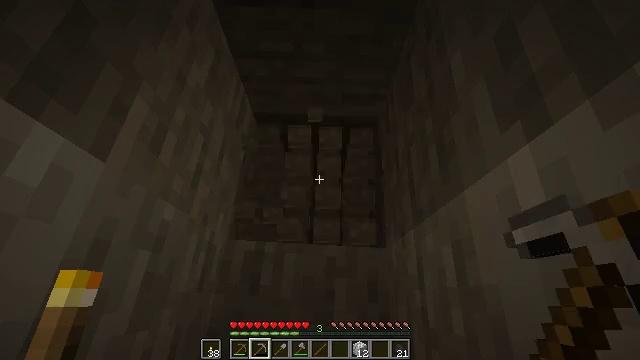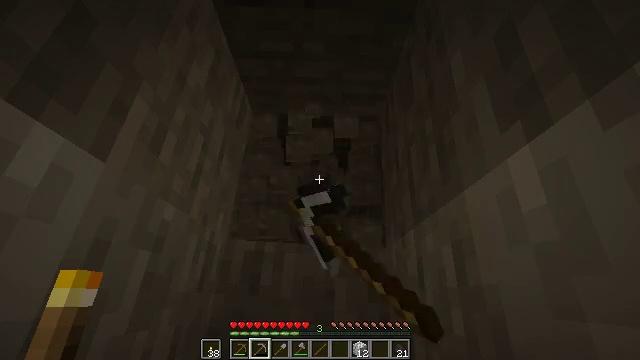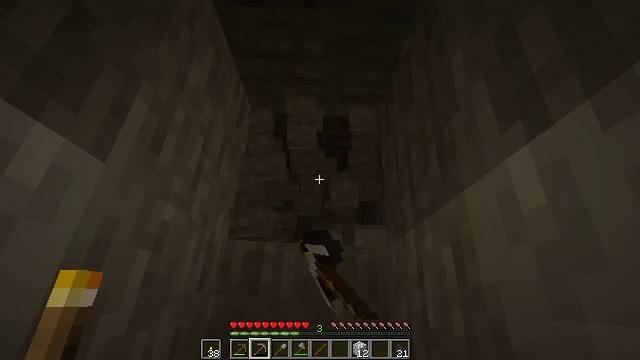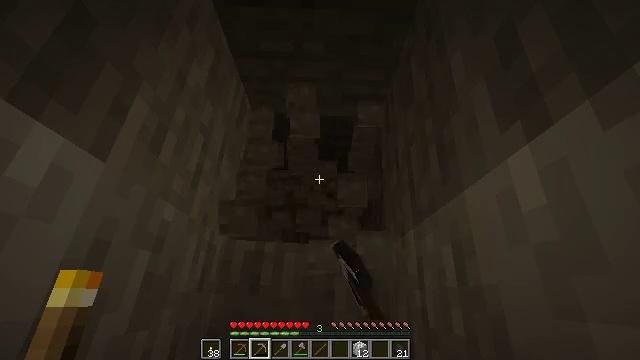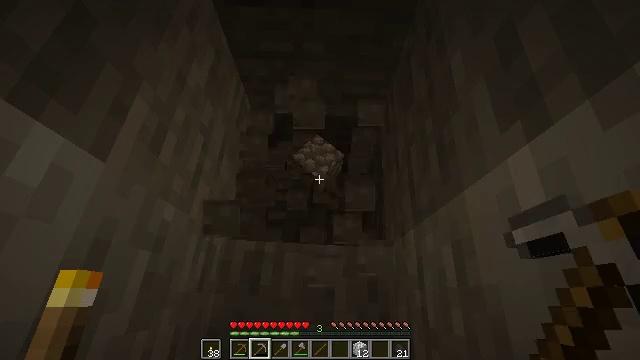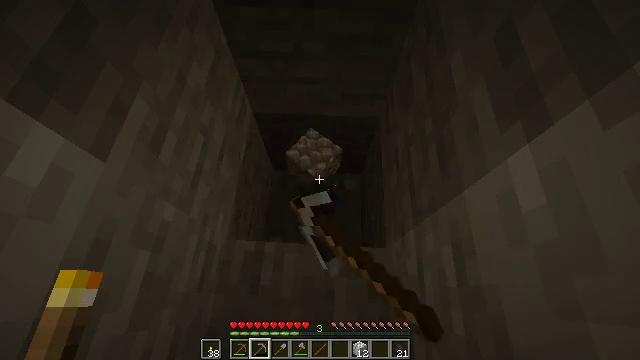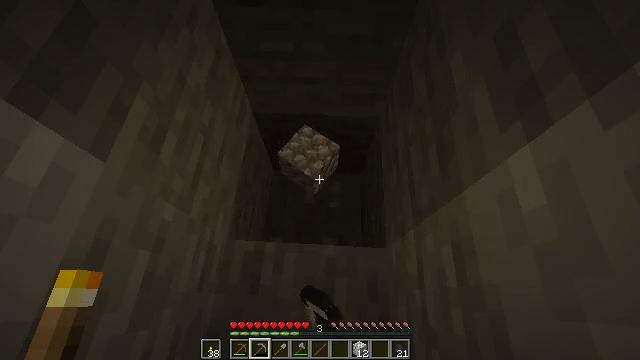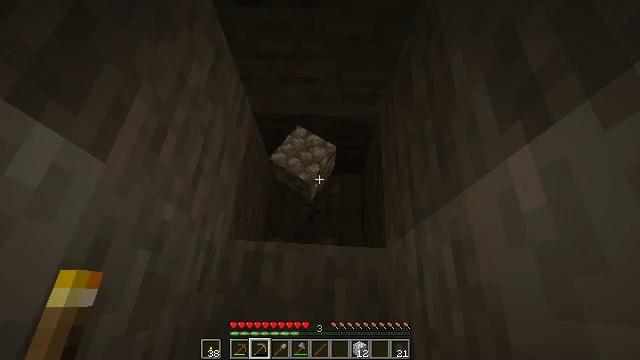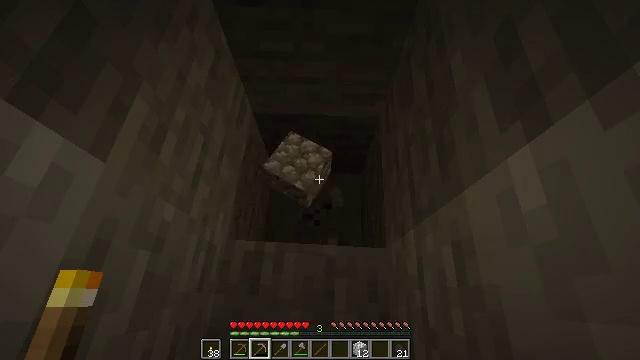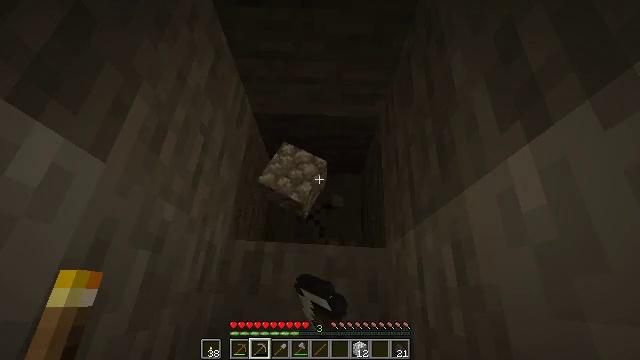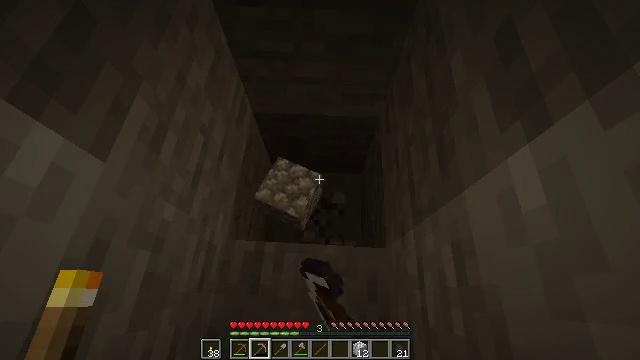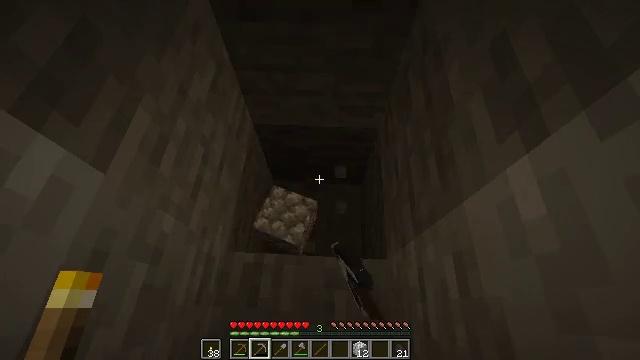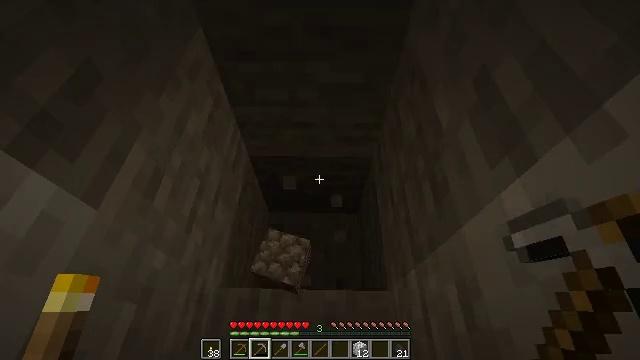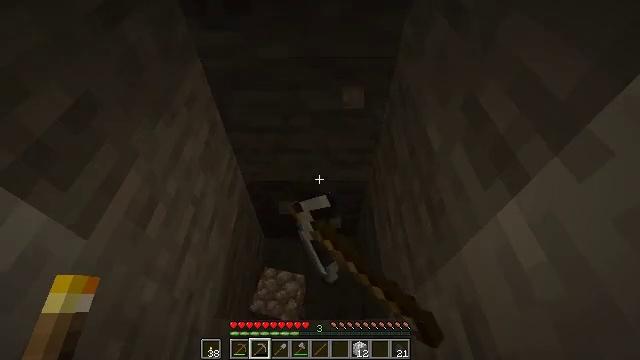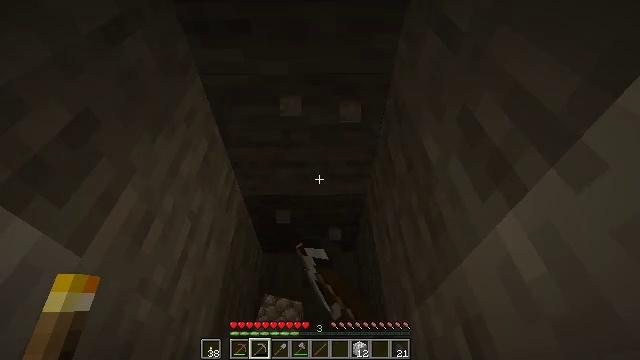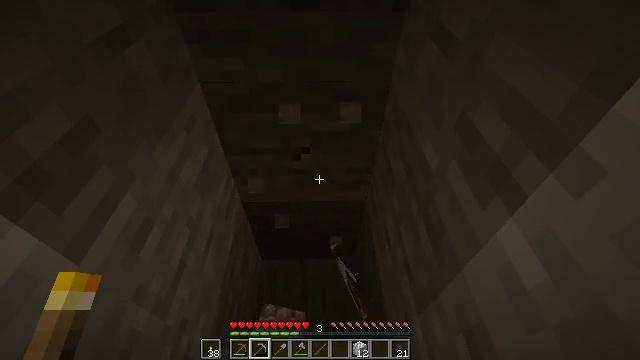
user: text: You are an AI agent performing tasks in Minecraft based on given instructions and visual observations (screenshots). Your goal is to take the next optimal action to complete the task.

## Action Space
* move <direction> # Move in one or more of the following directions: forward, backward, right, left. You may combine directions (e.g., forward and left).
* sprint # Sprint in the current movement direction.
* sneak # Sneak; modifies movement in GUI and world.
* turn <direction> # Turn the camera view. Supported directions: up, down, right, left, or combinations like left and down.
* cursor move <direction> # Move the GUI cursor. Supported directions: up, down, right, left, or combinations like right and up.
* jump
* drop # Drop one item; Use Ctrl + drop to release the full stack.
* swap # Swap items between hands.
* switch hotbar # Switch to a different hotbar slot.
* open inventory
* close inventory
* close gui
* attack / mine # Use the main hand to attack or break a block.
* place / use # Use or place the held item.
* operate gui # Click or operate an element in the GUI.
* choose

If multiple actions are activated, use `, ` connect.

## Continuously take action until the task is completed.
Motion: motion action
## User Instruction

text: Gather stone by using a pickaxe.
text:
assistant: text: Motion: attack / mine
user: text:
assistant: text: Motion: attack / mine
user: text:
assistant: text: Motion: attack / mine
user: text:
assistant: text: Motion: attack / mine
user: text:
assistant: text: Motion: attack / mine
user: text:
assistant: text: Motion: attack / mine
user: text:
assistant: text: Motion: attack / mine
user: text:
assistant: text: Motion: attack / mine
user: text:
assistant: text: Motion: attack / mine
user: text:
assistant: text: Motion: attack / mine
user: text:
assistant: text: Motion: turn up, attack / mine
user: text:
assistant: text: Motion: turn right and up, attack / mine
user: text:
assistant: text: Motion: turn right and up, attack / mine
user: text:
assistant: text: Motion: turn up, attack / mine
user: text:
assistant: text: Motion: turn up, attack / mine
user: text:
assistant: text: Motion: attack / mine
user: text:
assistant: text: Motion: attack / mine
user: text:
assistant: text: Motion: attack / mine
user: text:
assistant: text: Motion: attack / mine
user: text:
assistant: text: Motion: attack / mine
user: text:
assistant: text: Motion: attack / mine
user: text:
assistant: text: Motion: attack / mine
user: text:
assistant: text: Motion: attack / mine
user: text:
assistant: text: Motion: attack / mine
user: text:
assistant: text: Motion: attack / mine
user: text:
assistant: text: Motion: attack / mine
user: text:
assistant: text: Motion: attack / mine
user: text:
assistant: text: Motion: attack / mine
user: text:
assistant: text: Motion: attack / mine
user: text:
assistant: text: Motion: attack / mine